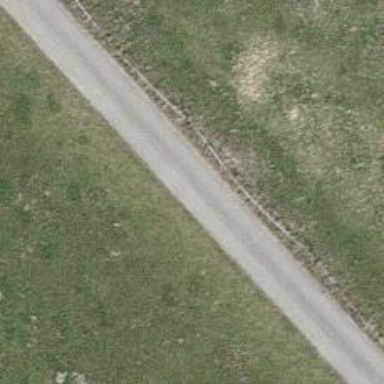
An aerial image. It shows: Paved service road.